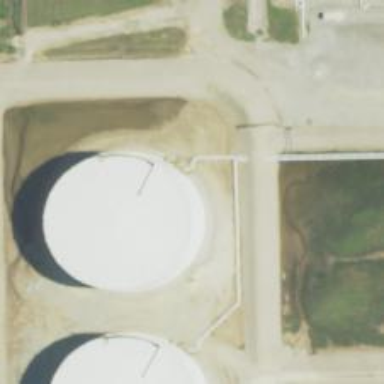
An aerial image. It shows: Storage tank that is man-made.